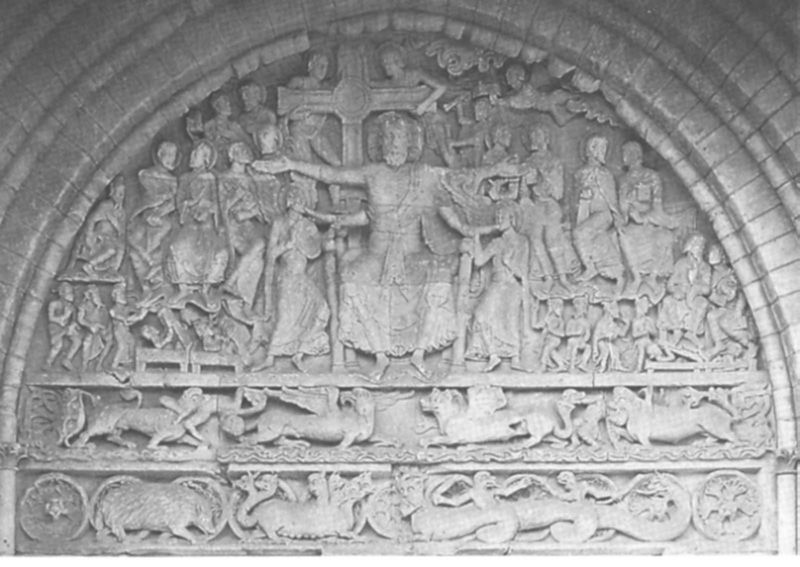
Titel: Tympanon, Erscheinung Christi am Ende der Zeiten
Standort: Beaulieu, St. Pierre (EU - F)
Schlagwörter: adler, vogel, wasser, tür, tiere, richter, architektur, stein, engel, relief, wellen, bogen, fassade, venedig, mauer, figuren, thron, tor, schwein, kreuz, kathedrale, portal, löwen, archivolten, christus, jesus, jüngstes gericht, mittelalter, fabelwesen, löwe, wildschwein, jünger, stier, ungeheuer, drachen, drache, monster, tympanon, stifter, wellem, apostel, evangelisten, lukas, weltgericht, christis, nordalpin, chöre, weltengericht, jeus, iypmanon, mäzene